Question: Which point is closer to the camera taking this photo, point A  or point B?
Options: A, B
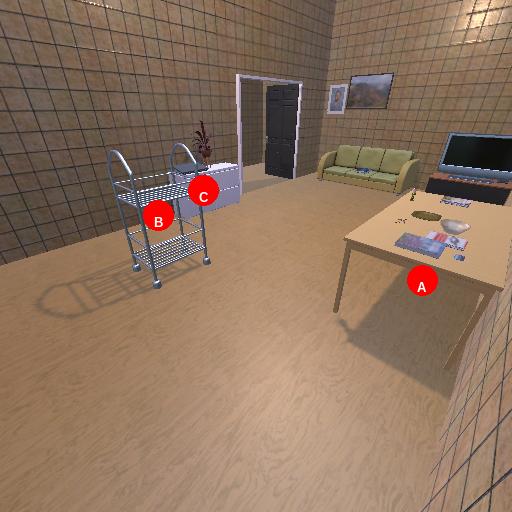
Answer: A